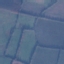
Land use / land cover class: Pasture